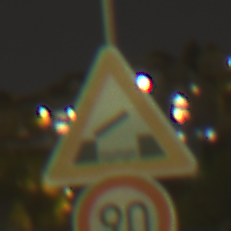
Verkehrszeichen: BeweglicheBruecke
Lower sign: Geschwindigkeit90
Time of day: Night
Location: Outdoor (Urban)
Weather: PartlyCloudy
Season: NotSpecified
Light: Artificial